Here is the time-frequency representation (spectrogram) of a rolling-element bearing's vibration measurement. Determine the bearing's health state. Answer with exactly one of: normal, inner_race, outer_race, ball.
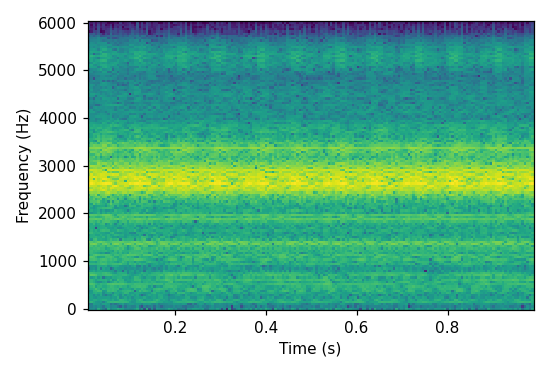
Answer: outer_race